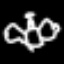
Label: angel